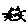
Label: cat